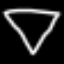
Label: diamond